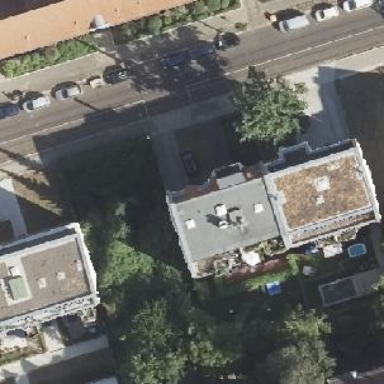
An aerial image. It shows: Residential building with double saltbox roof shape.